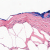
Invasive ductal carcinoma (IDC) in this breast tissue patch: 0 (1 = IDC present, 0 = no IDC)